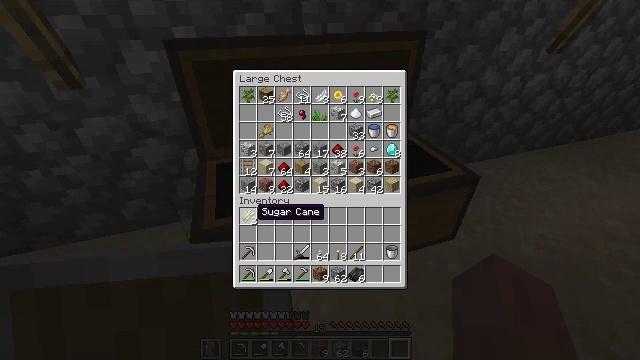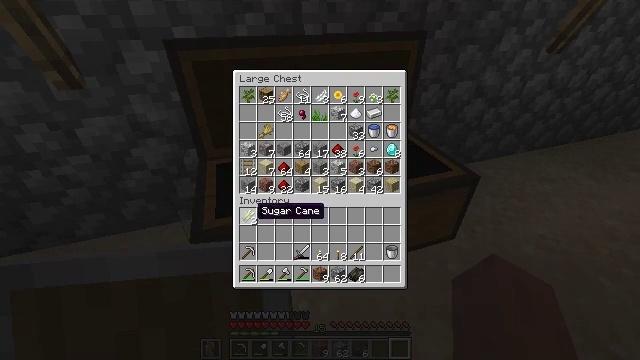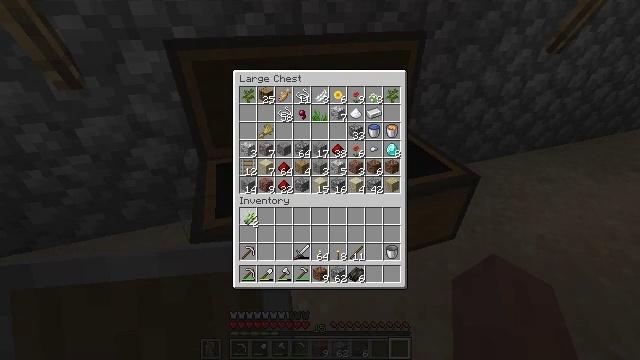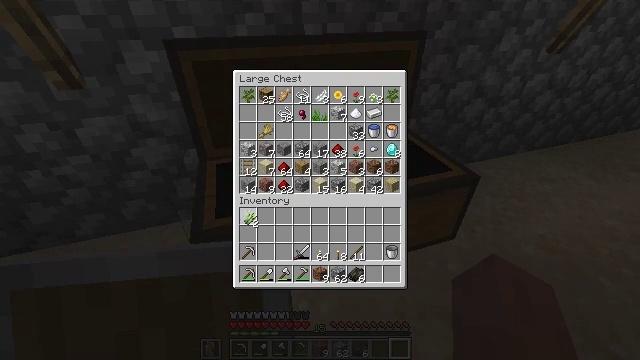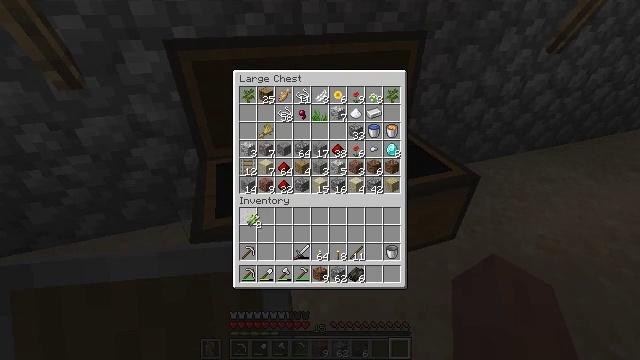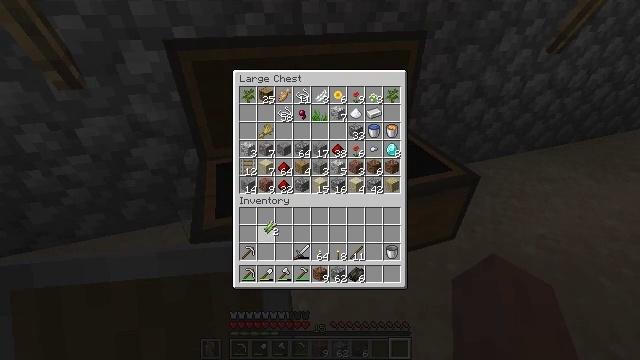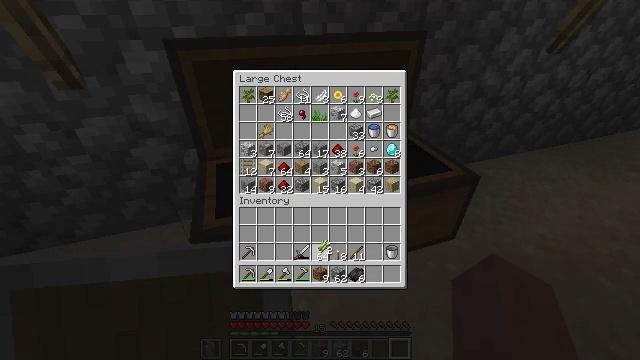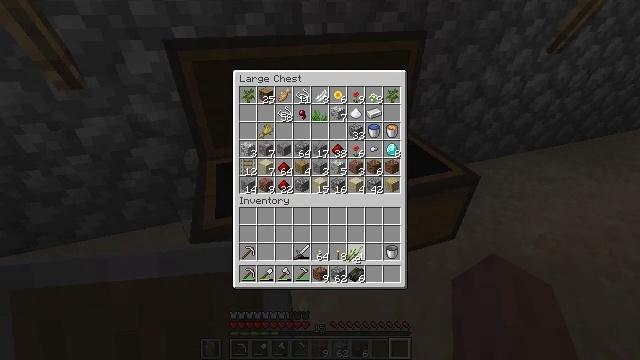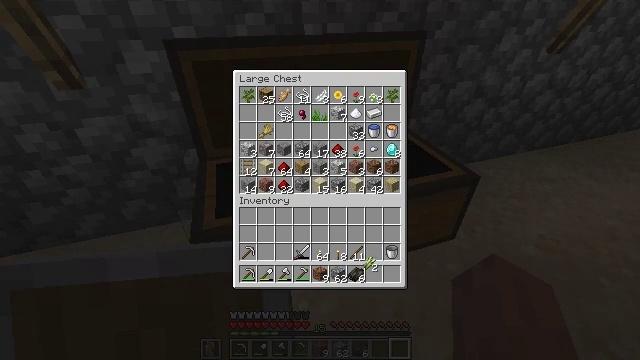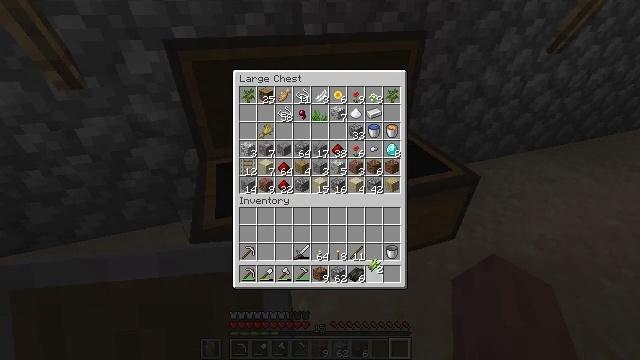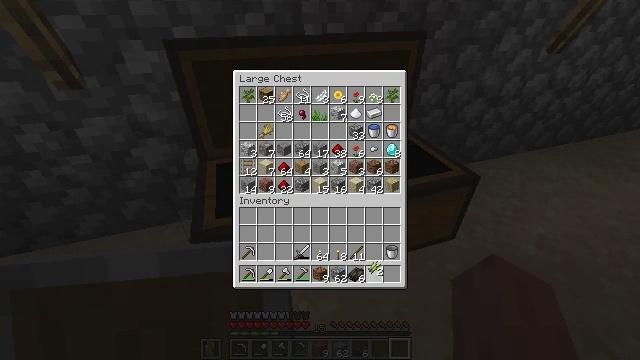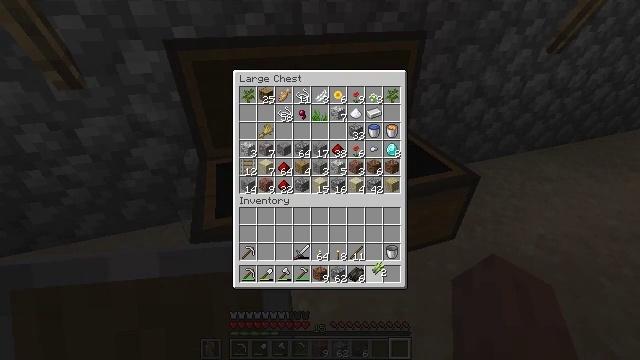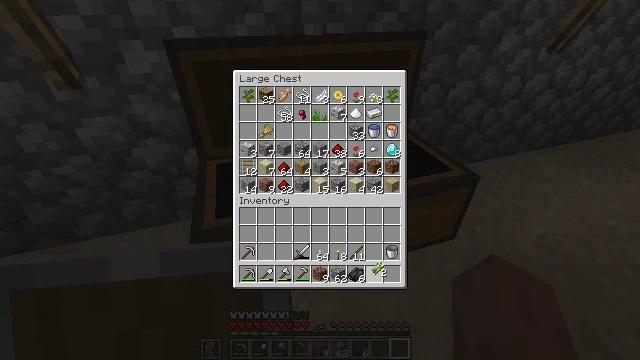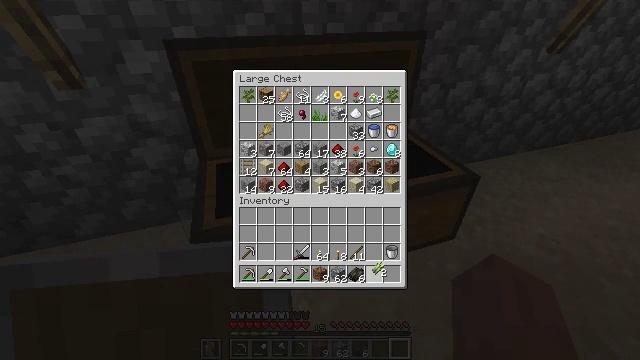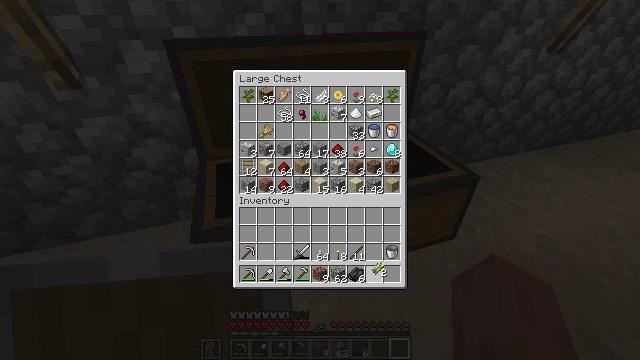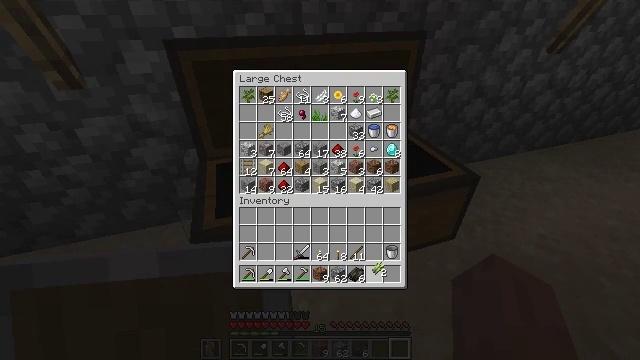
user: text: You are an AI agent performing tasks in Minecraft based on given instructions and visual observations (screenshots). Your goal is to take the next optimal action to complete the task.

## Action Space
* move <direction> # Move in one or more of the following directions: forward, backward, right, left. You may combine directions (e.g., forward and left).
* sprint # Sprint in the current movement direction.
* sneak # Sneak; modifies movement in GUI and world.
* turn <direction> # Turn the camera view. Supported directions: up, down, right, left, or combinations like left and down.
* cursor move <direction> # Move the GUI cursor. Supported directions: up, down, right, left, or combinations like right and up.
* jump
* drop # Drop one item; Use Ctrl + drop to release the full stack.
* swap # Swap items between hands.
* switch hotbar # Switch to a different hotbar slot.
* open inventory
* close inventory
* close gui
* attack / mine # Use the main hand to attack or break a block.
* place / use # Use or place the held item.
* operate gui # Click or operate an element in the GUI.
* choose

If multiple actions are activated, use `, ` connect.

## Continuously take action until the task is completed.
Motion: motion action
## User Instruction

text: Cut down the sugar cane stalks.
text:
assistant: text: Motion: no_op
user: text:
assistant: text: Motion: operate gui
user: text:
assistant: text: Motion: operate gui
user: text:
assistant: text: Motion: no_op
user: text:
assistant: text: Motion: cursor move right and down
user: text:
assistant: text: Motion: cursor move right and down
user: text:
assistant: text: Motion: cursor move right and down
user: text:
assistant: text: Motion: cursor move right and down
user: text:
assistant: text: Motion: no_op
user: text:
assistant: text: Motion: no_op
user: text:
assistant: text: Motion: no_op
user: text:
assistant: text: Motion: no_op
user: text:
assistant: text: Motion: operate gui
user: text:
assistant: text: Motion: operate gui
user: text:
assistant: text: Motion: operate gui
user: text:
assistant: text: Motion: no_op
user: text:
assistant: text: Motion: no_op
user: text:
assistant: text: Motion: no_op
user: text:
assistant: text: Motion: no_op
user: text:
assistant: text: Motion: no_op
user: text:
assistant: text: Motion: no_op
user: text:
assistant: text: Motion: no_op
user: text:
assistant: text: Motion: no_op
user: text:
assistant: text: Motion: no_op
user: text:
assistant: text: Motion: no_op
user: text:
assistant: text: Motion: no_op
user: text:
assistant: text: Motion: no_op
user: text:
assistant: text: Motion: no_op
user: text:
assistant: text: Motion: no_op
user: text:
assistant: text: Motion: no_op